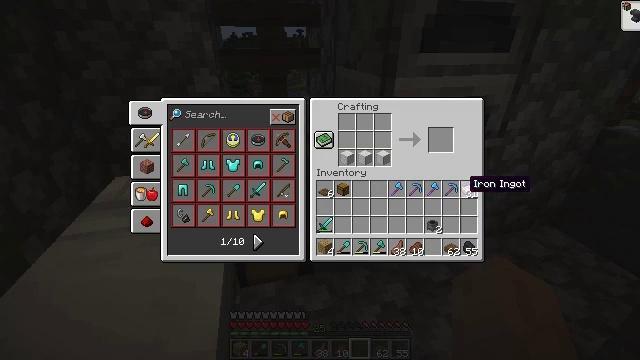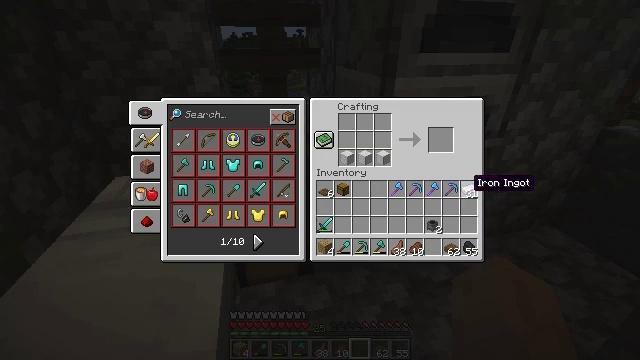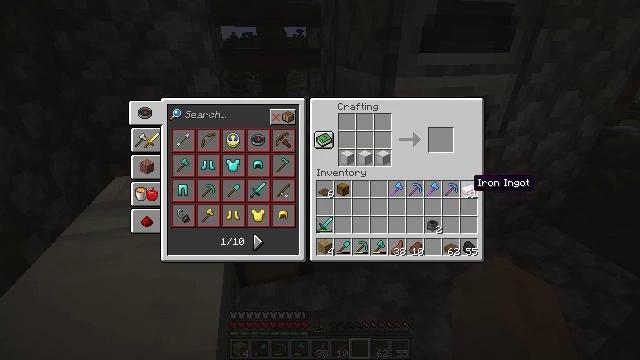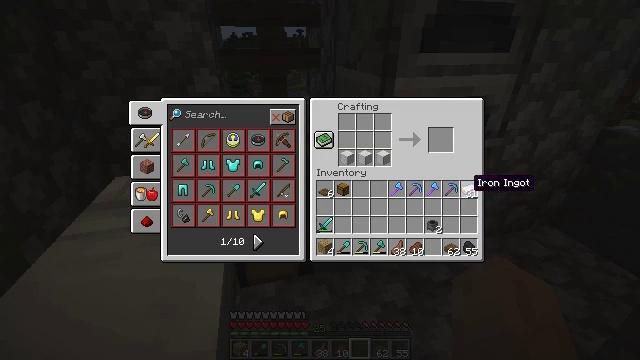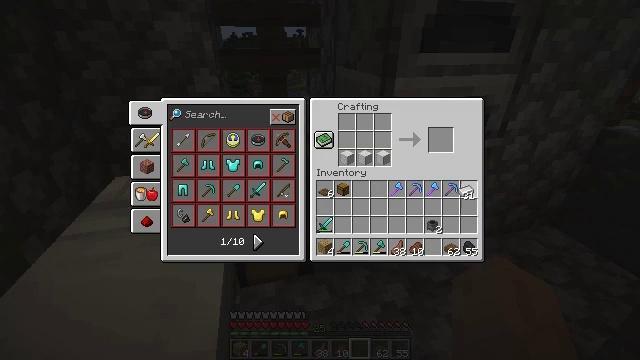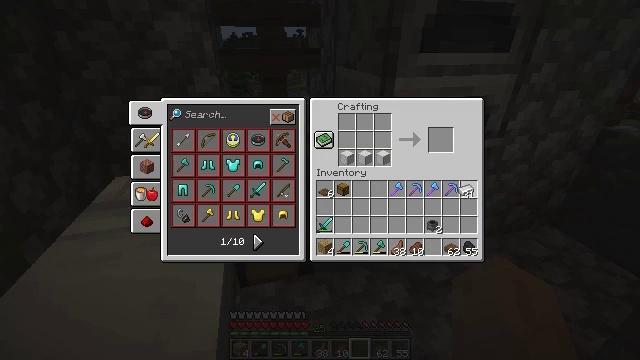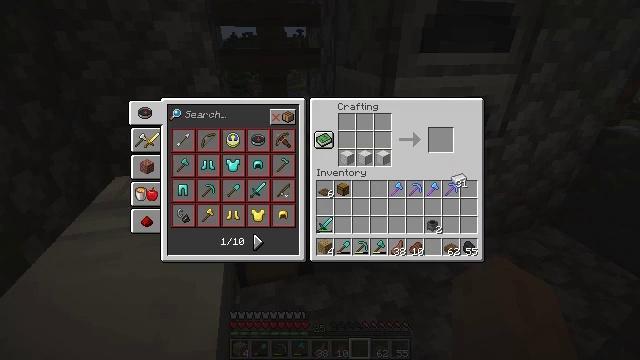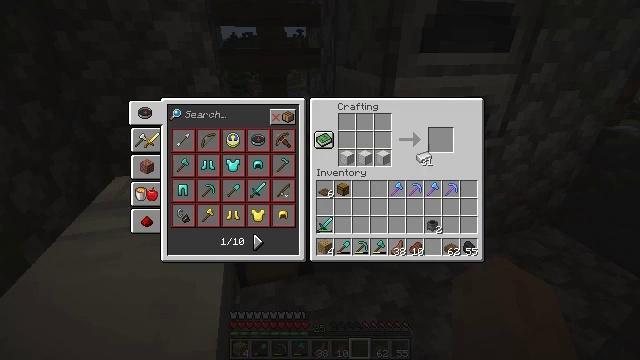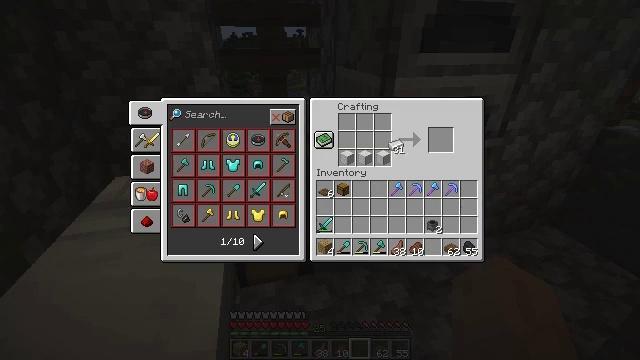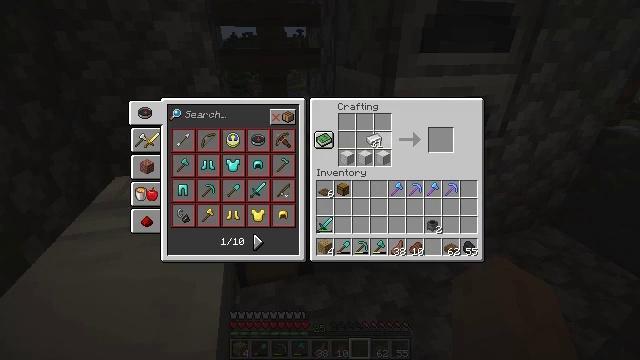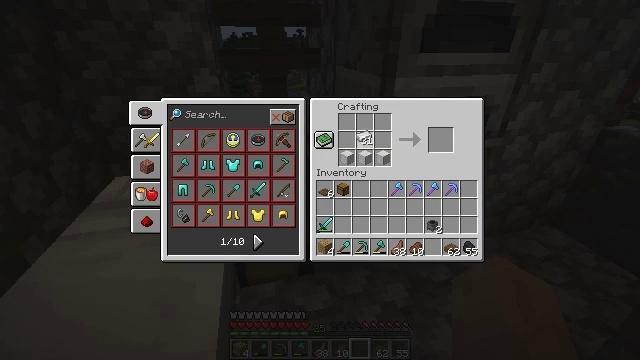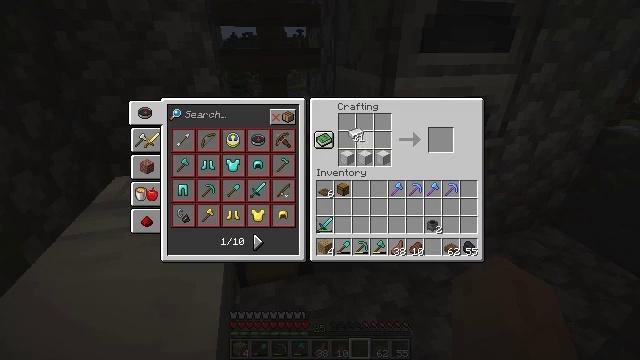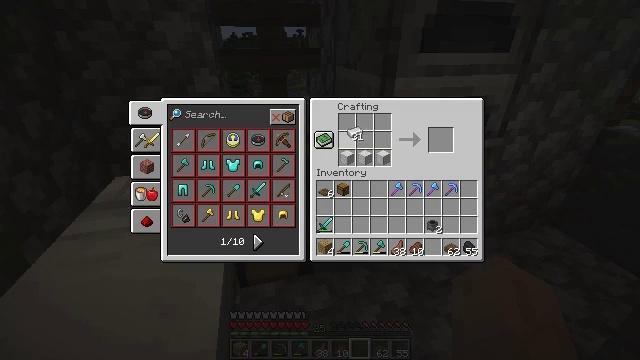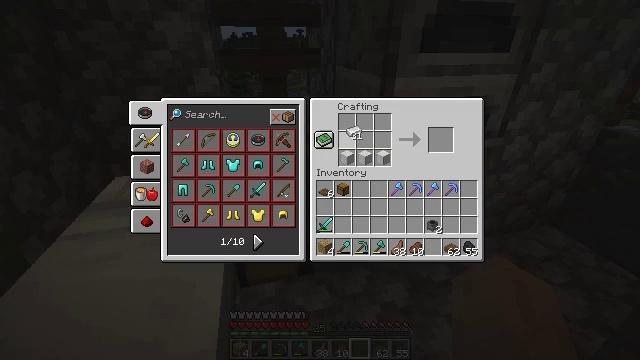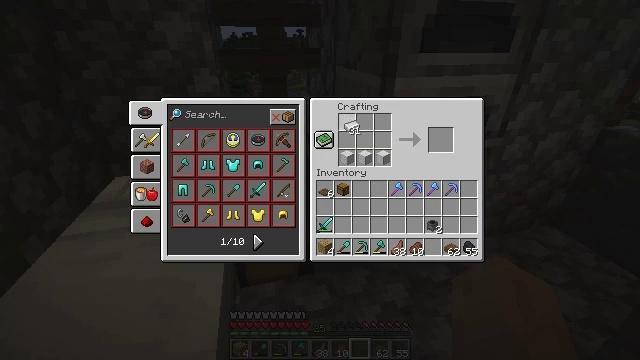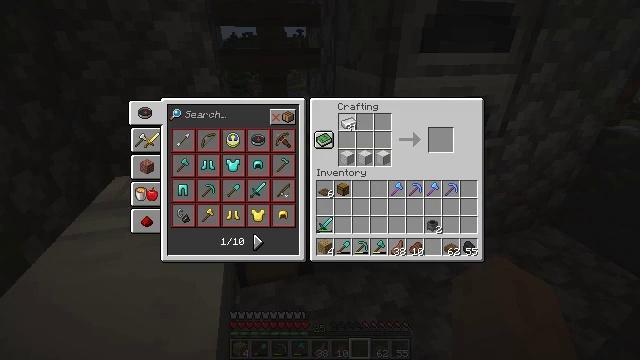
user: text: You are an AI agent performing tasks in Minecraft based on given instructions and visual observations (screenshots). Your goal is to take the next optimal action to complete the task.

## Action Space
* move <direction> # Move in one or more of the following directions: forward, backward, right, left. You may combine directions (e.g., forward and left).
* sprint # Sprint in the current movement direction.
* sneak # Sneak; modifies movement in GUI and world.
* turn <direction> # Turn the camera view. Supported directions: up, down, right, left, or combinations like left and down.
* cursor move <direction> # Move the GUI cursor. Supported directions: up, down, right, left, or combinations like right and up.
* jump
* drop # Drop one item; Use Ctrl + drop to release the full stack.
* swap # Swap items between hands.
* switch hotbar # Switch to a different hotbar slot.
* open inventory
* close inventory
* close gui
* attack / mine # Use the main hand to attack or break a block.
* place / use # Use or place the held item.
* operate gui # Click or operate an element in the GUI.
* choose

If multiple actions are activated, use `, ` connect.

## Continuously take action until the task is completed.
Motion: motion action
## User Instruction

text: Use iron blocks and ingots to craft an anvil.
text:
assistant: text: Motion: no_op
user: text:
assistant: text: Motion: no_op
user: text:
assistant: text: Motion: no_op
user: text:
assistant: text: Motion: operate gui
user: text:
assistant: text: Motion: operate gui
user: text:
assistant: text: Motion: cursor move left and up
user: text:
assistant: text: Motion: cursor move left and up
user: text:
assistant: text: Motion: cursor move left and up
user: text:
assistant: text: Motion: cursor move left
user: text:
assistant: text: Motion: cursor move left
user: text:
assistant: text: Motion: cursor move left
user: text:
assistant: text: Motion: no_op
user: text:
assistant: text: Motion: no_op
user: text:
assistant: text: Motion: no_op
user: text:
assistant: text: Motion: no_op
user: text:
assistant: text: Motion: no_op
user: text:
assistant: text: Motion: no_op
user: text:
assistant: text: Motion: no_op
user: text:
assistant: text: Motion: no_op
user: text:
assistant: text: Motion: no_op
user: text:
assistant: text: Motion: no_op
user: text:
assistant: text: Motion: choose
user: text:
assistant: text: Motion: choose
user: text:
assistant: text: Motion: choose
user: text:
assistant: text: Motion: cursor move right, choose
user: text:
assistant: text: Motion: choose
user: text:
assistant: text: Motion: choose
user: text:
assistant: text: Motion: choose
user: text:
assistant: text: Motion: choose
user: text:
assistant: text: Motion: choose